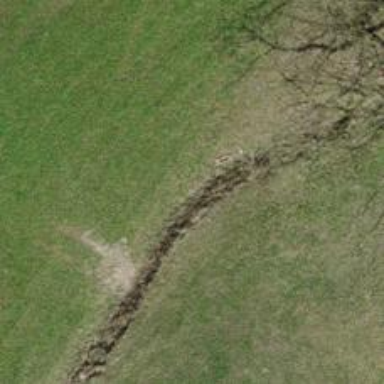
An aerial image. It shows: Ditch serving as waterway.